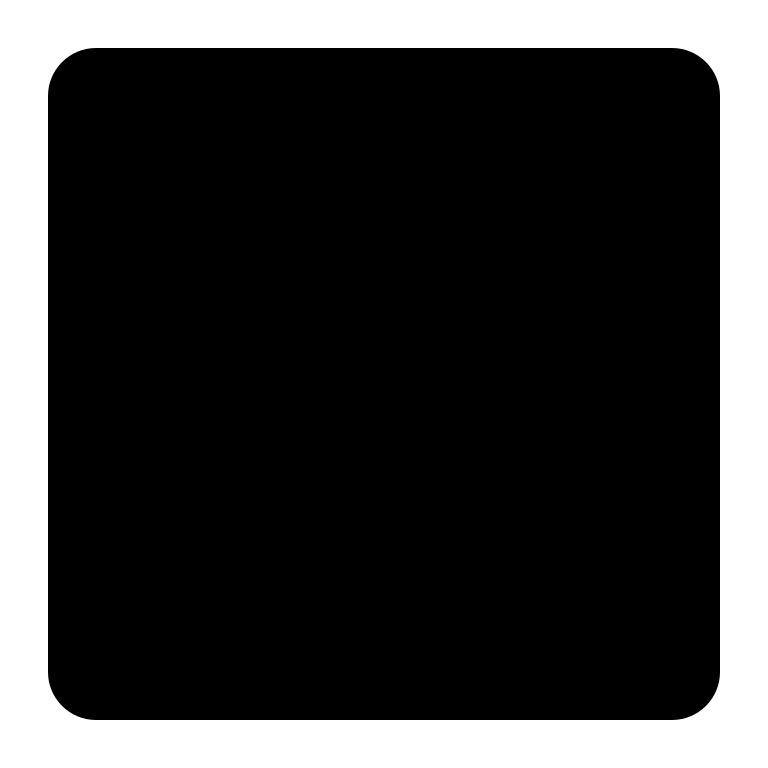
black large square flat